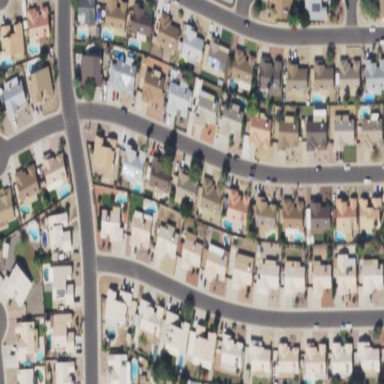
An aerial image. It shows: Residential area consisting of single-family homes.